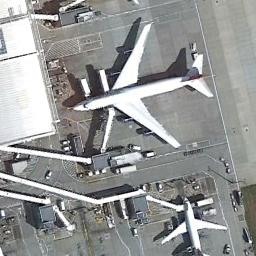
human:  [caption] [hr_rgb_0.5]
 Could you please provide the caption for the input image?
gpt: A small plane and a big plane parked next to boarding bridges of the white terminal while some facilities and cars around them .

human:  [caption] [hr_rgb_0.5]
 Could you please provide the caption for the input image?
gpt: A big plane and a small plane and many cars were stopped beside the terminal .

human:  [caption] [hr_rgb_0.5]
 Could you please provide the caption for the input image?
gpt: Several planes of different sizes are neatly parked beside buildings in the airport .

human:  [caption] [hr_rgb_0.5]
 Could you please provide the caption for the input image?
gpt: Two white airplanes of different sizes parked at the gate .

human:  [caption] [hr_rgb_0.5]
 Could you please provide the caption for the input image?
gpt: Two planes are in the parking lot next to the building .